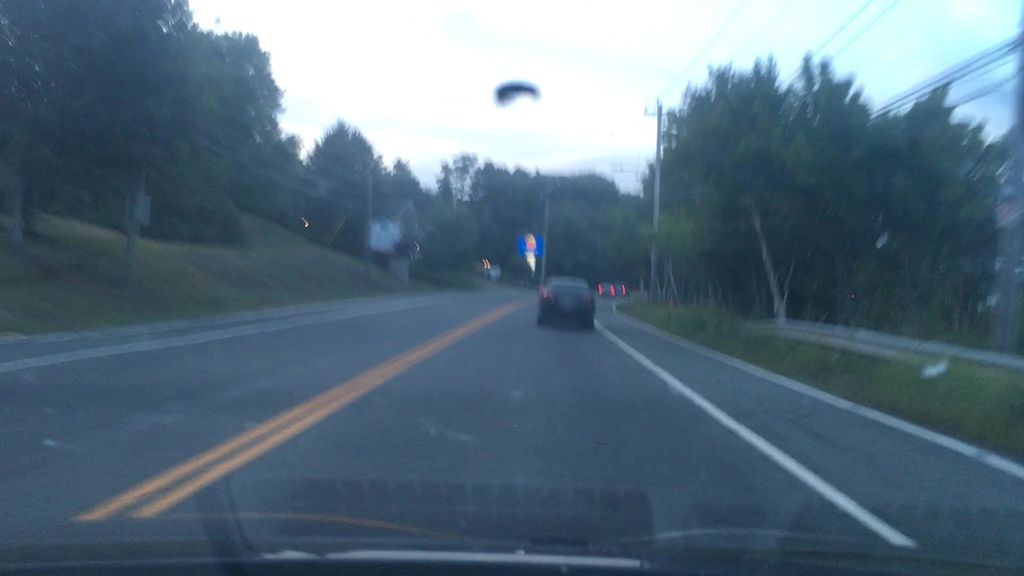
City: halifax